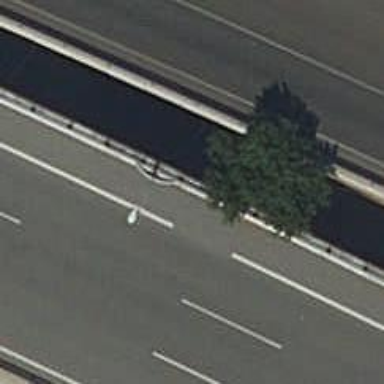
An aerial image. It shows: Kerb barrier.